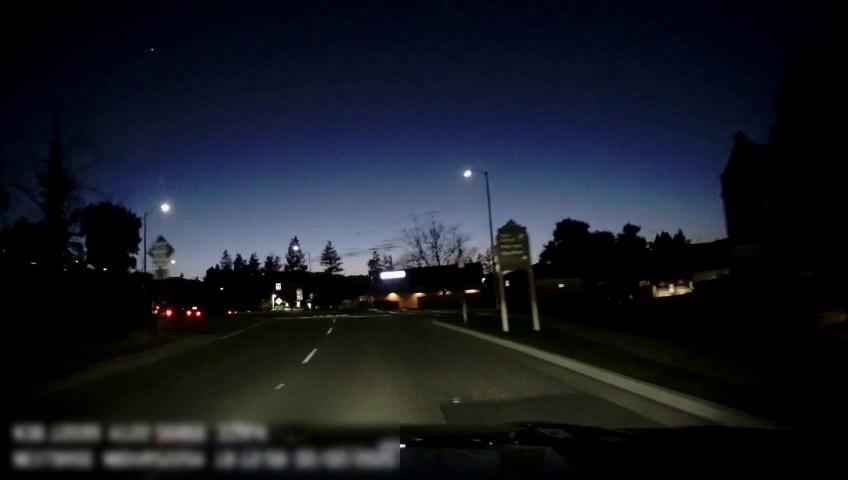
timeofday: Night
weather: Other
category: Drivable Space
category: Vehicles | SUV
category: Vehicles | Car
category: Lanes | Current Lane
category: Lanes | Alternate Lane
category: Traffic | Signs